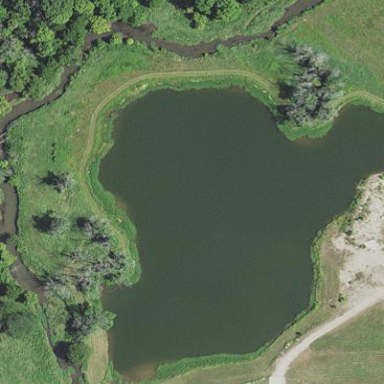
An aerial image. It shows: Pond with natural water.